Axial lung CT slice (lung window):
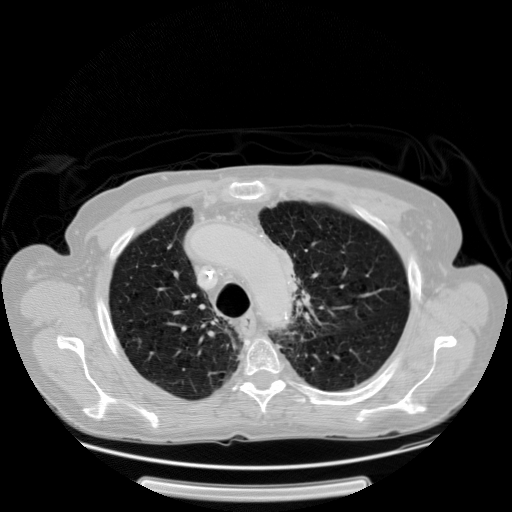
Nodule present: no